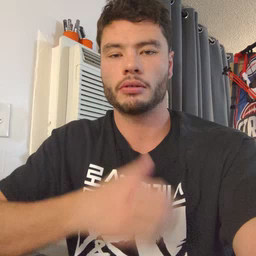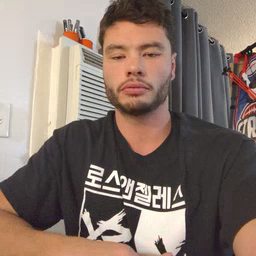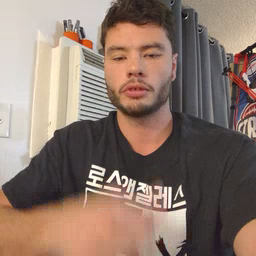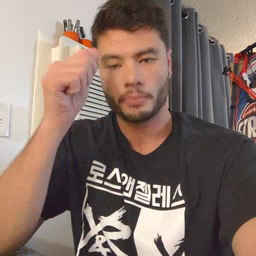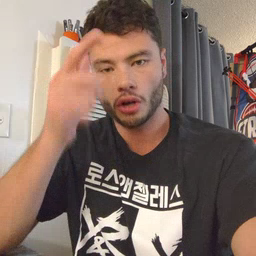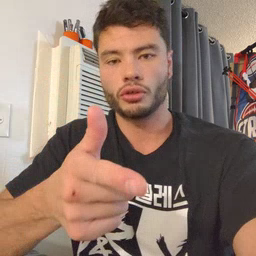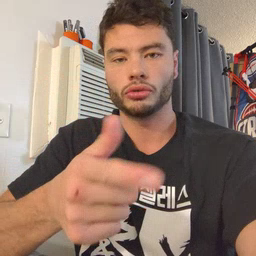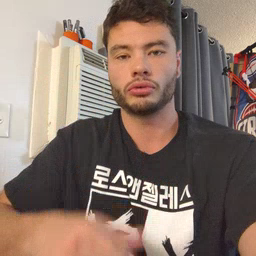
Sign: brother